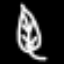
Label: leaf